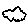
Label: cloud